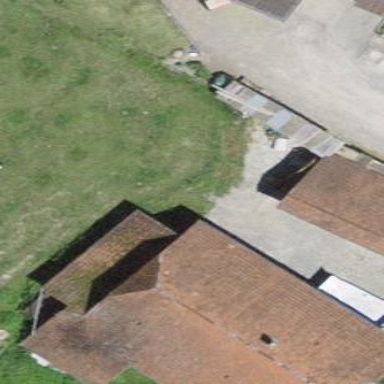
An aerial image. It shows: Farm building.